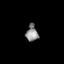
Tissue: skin
Cell type: Epithelial cells
Senescence score: 0.7379
Nuclear area (px): 193
Mean DAPI intensity: 138.601